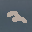
Label: 2